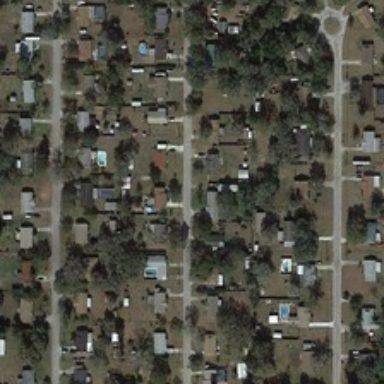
Many gray black buildings and green trees are in a medium residential area .